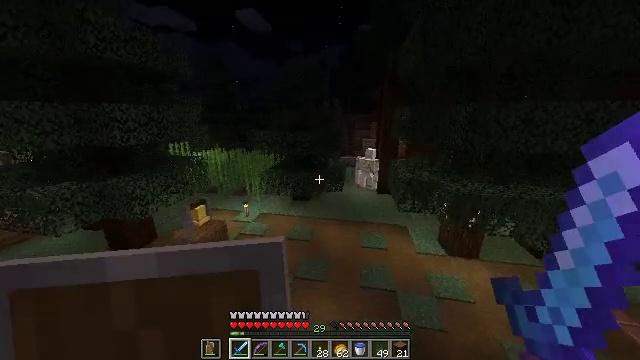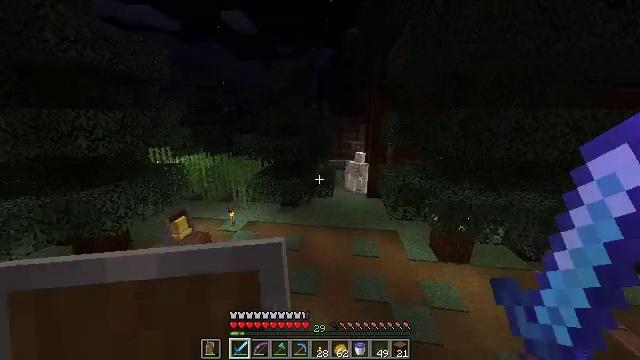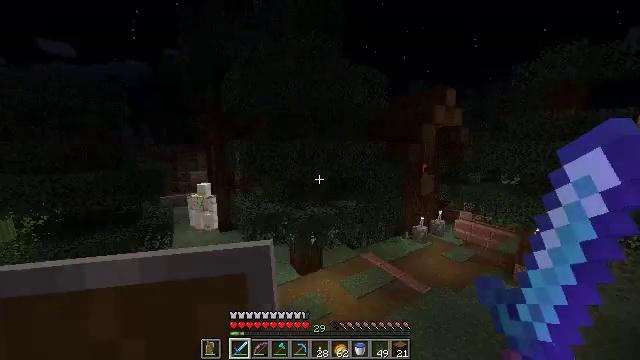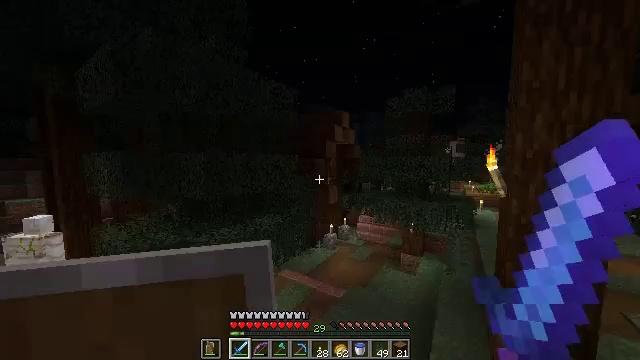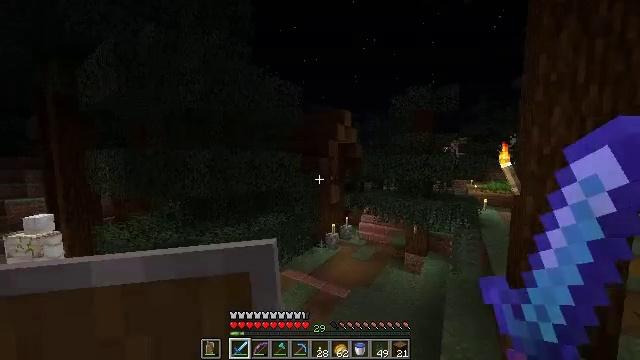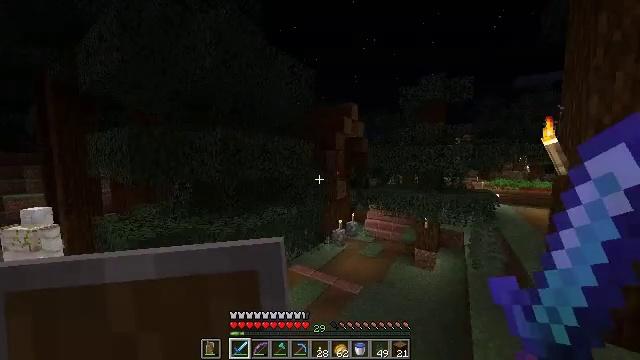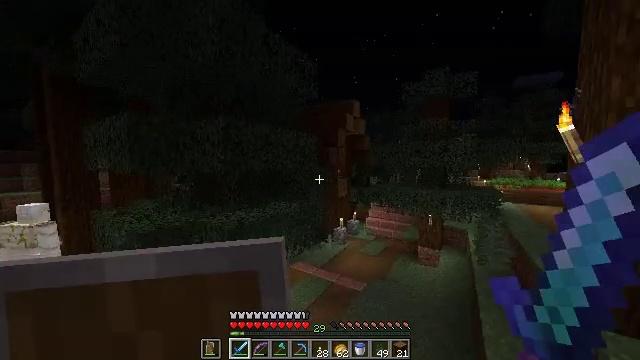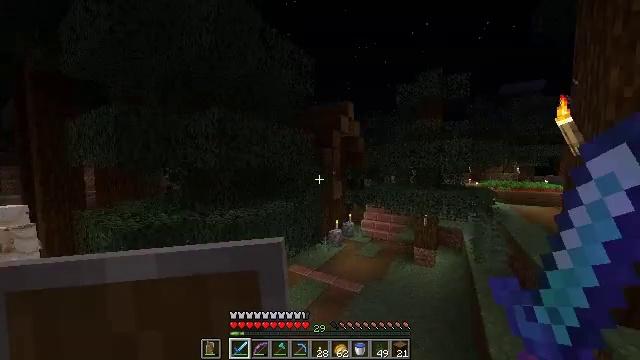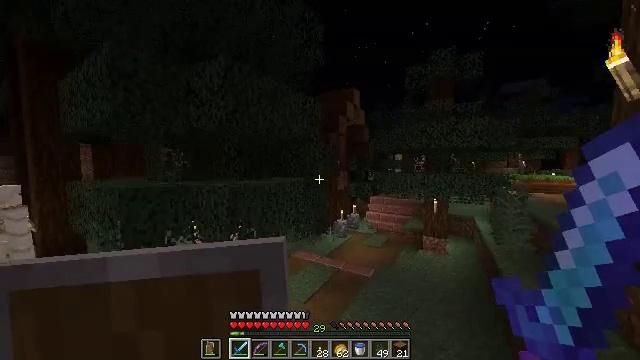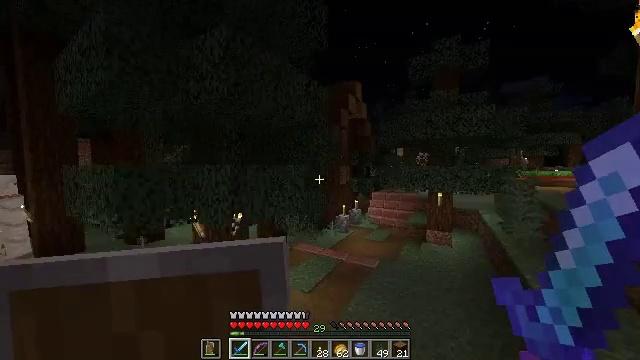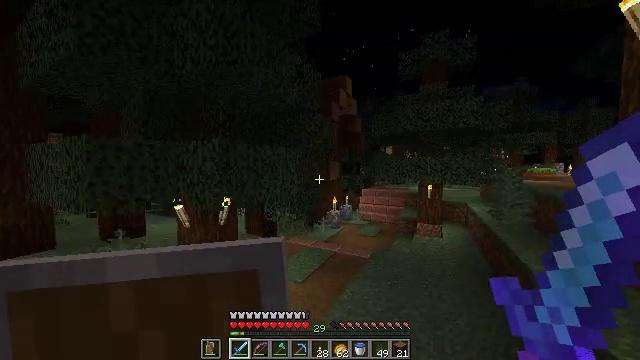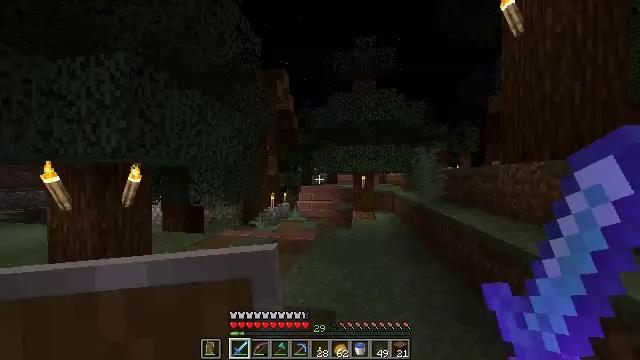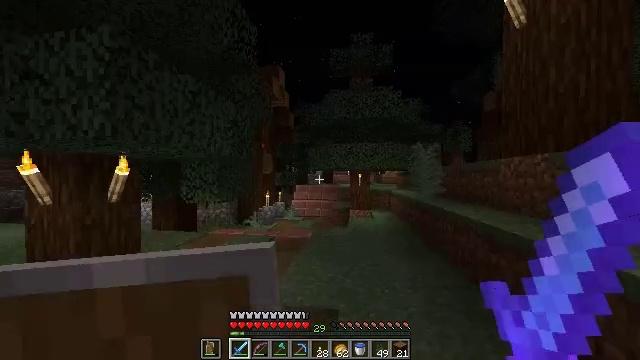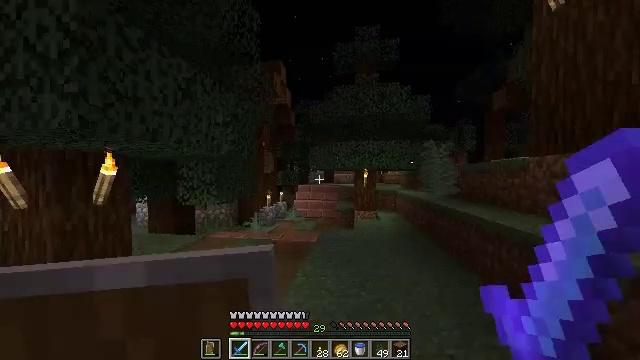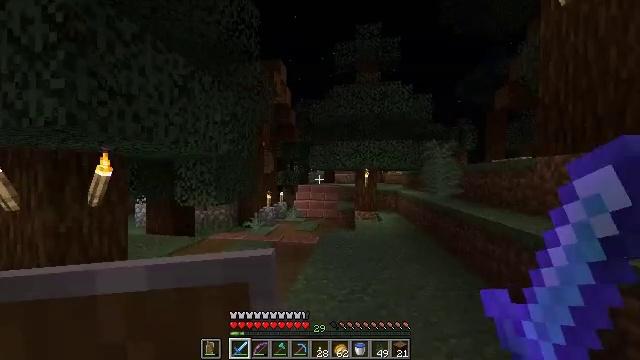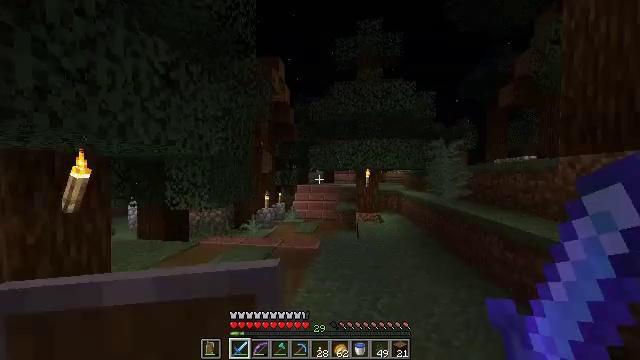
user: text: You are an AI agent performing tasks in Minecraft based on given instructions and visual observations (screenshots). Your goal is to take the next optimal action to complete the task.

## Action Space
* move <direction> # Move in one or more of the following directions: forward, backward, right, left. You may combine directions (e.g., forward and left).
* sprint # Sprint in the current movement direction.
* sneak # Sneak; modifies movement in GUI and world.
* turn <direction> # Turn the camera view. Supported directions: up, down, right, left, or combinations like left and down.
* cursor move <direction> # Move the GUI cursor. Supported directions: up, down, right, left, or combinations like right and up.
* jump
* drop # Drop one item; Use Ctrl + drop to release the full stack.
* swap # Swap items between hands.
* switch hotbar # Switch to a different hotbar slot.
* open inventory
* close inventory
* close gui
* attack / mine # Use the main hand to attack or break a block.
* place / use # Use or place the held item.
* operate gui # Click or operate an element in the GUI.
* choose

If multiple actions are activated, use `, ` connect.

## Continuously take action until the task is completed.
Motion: motion action
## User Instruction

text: Harvest beetroots from the farm.
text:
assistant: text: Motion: move forward, turn right
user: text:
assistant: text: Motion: move forward, turn right and up
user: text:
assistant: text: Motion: move forward, turn right and up
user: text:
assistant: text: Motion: move forward
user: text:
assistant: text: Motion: move forward
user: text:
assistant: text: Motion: move forward
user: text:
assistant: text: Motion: move forward, turn right and up
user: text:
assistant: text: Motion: move forward
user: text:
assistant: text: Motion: move forward
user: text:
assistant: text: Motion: move forward, turn right
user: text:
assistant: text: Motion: move forward, turn right and up
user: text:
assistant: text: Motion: move forward, turn right
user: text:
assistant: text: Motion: move forward, sprint
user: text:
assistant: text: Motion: move forward, sprint
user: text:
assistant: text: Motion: move forward, sprint
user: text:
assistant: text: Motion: move forward, turn right
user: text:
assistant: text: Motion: move forward, sprint
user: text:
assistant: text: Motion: move forward, sprint
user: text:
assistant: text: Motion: move forward
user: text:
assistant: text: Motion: move forward, sprint
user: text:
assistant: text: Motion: move forward, sprint
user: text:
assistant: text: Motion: move forward, sprint
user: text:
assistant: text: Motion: move forward
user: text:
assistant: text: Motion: move forward
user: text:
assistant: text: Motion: move forward, turn left
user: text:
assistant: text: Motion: move forward, turn left
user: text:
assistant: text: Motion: move forward, turn left and down
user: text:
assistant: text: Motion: move forward, turn left and down
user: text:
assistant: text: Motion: move forward
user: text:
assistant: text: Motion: move forward